Interaction volume radius: 10 \u00c5
Interaction volume height: 25 \u00c5
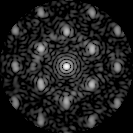
Disorder parameter: 0.4236